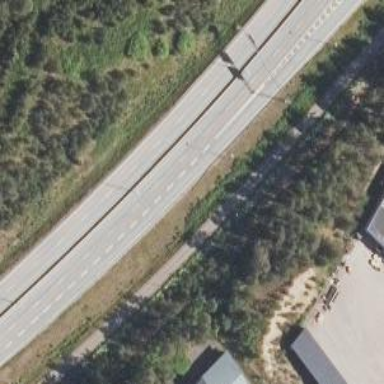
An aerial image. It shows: Motorway junction.